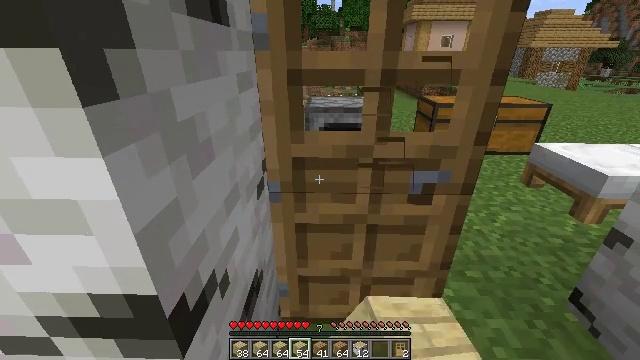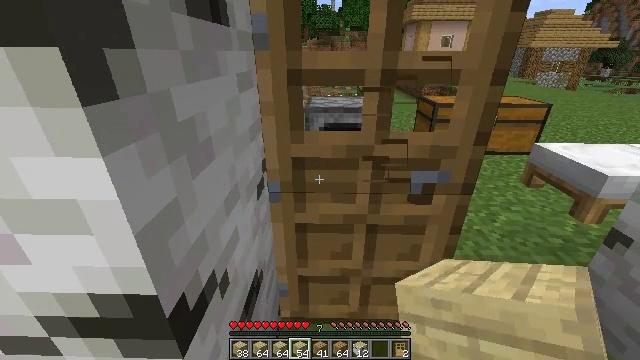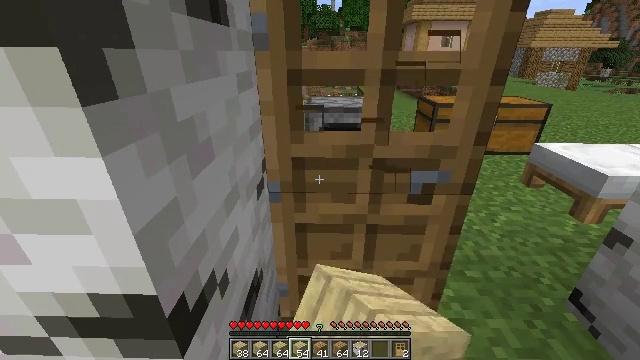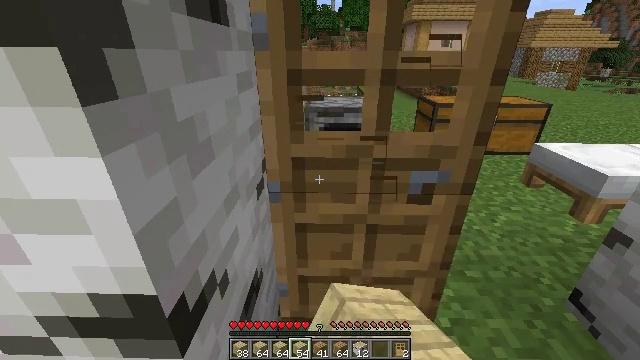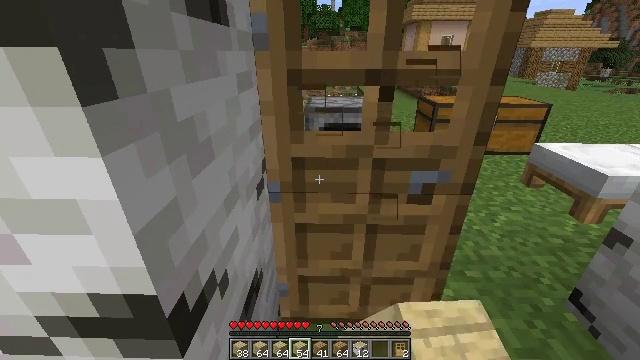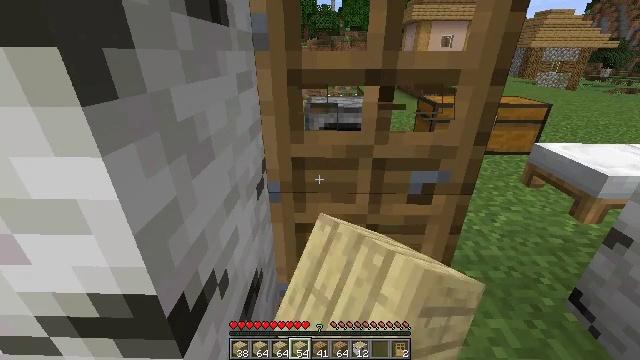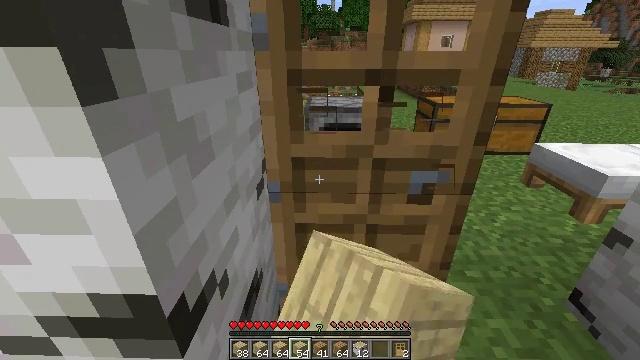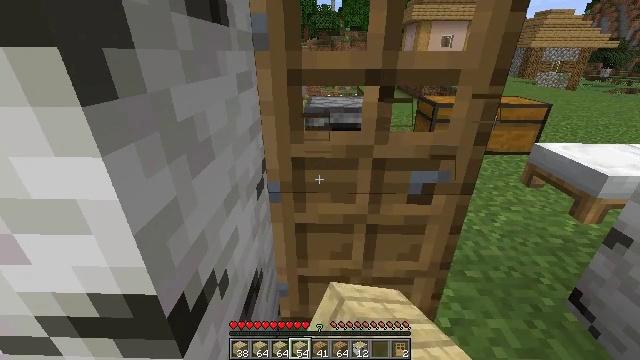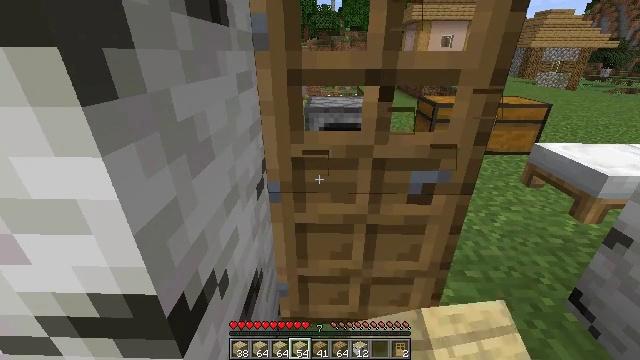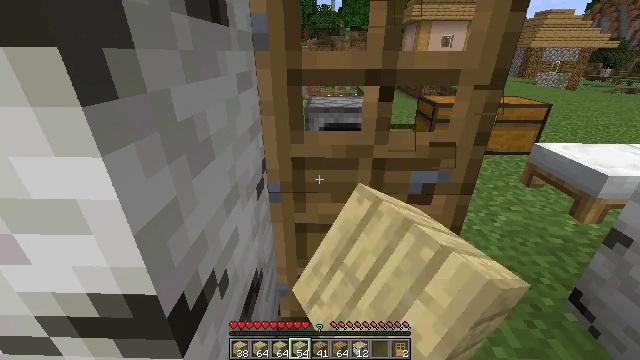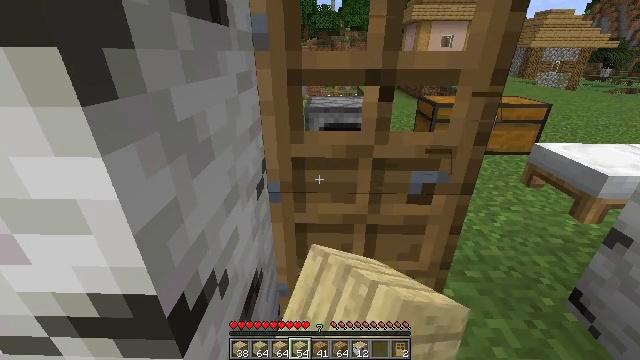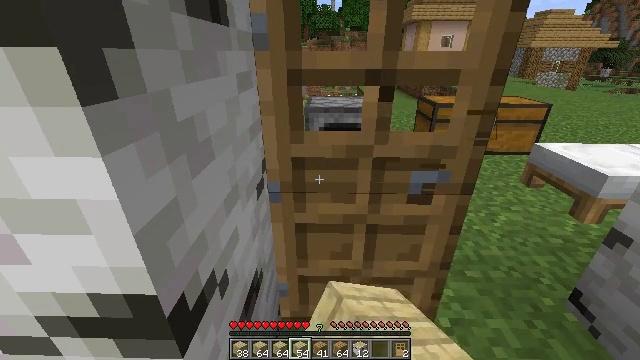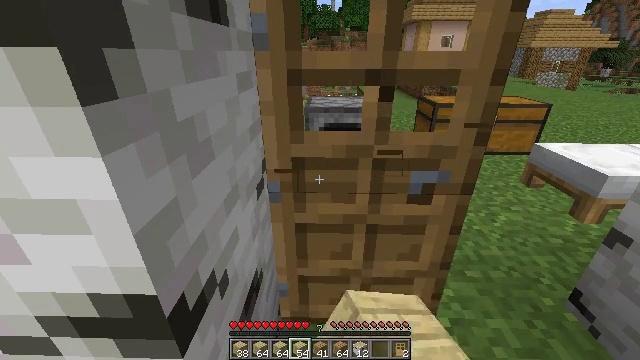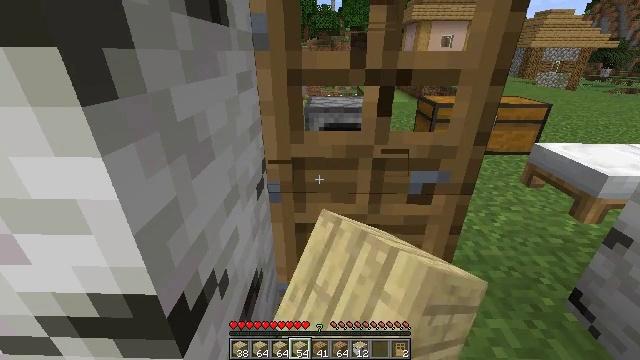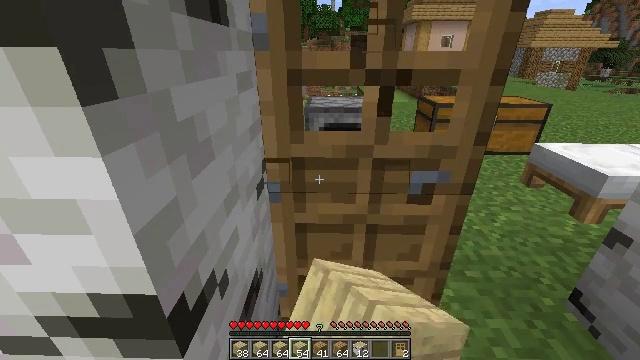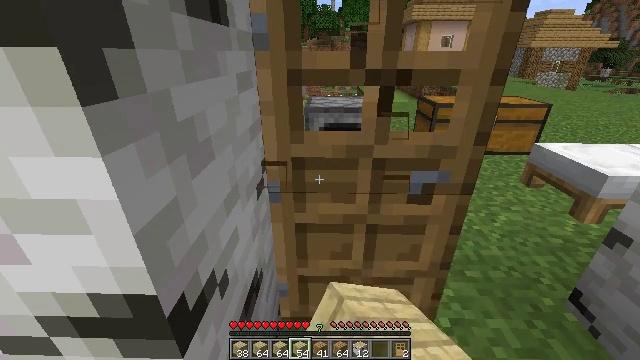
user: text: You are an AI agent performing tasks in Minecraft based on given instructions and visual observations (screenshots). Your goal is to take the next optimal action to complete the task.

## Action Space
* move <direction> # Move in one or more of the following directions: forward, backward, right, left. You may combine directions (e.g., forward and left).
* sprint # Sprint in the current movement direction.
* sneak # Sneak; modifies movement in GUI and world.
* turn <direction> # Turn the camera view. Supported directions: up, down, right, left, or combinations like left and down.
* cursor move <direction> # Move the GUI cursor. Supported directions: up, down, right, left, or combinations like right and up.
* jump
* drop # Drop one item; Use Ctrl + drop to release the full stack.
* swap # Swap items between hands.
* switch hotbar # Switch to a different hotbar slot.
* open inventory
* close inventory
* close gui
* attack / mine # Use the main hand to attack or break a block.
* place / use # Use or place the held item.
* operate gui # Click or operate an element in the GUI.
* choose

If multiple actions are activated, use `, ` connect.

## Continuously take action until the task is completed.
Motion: motion action
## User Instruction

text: Mine the oak door to pick it up.
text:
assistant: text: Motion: attack / mine
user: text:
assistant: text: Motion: attack / mine
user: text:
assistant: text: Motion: attack / mine
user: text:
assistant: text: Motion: attack / mine
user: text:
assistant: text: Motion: attack / mine
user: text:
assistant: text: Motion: attack / mine
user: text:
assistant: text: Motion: attack / mine
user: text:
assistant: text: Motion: attack / mine
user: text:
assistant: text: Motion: attack / mine
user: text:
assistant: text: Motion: attack / mine
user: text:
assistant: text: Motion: attack / mine
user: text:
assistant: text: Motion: attack / mine
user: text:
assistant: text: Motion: attack / mine
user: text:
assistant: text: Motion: attack / mine
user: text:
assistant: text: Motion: attack / mine
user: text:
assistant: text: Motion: attack / mine
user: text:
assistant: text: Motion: attack / mine
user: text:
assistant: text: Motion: attack / mine
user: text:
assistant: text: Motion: attack / mine
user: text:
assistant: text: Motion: attack / mine
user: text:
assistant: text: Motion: attack / mine
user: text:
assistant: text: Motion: attack / mine
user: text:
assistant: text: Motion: attack / mine
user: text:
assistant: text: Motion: attack / mine
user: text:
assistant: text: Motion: attack / mine
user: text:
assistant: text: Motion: attack / mine
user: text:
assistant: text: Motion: attack / mine
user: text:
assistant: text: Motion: attack / mine
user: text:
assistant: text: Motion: attack / mine
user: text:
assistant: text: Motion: attack / mine